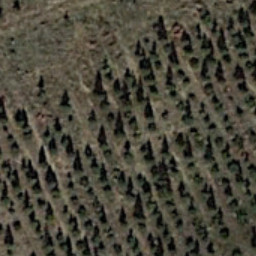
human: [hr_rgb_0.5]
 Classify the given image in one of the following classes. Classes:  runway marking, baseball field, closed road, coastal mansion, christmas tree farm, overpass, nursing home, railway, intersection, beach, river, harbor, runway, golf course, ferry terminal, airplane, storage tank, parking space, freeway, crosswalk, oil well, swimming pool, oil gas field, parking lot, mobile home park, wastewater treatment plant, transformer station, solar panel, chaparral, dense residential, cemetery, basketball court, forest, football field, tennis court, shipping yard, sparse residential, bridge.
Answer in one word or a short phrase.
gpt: christmas tree farm